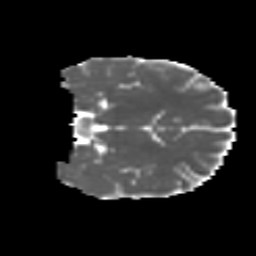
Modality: MD
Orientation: coronal
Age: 12
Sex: female
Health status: ill
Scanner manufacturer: ge
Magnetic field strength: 3 T
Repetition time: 6.752 s
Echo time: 0.079 s